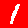
Digit: 1